Question: <URL>
But, Most of them are very basic. They are good to know but not sufficient to know.
There is not a single application in examples which stores data on remote server, authenticate from remove server or anything like that. I am looking for some blogging tutorials or anything like that. Isn't there anything. I checked alot of questions on stackoveflow, Nothing. Nothing on sencha forum. Not even anything about MVC structure apart from a video.
All I have is there API docs with tons of functions. What I am supposed to do that. API docs are always for reference not digging each and every things from scratch.
I am trying from past 3 days and this is what i have right now in my hand.I am stuck. Something like rails guide will be awesome.
Is there any book? Apart from that Manning's which is in alpha phase..

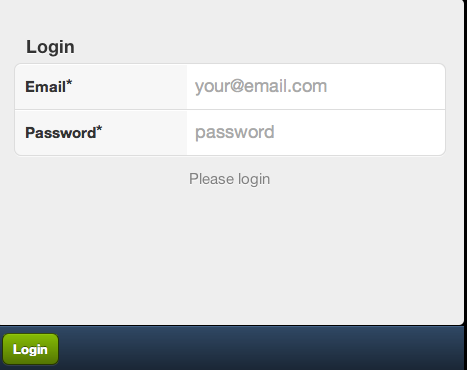
Answer: This one was pretty good. Unfortunately there is no part 2. It's a "contacts" example so not the same as your blog, but should get you started.
<URL>
As far as authentication, you would authenticate the user on one login page then redirect to the sencha touch page with a cookie to authorize requests.
Sencha Touch is kinda like backbone.js so this tutorial may help you with the rails side. <URL>
Good luck, Sencha Touch is worth it your app will turn out great, ask questions if you need help.